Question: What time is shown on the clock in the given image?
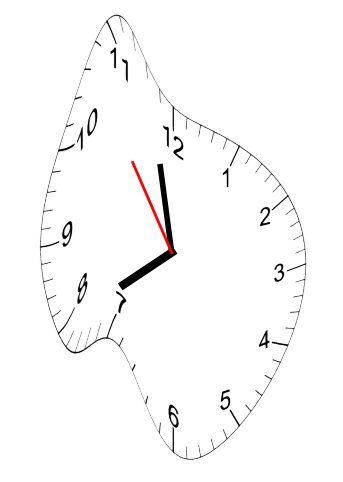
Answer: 07:57:54